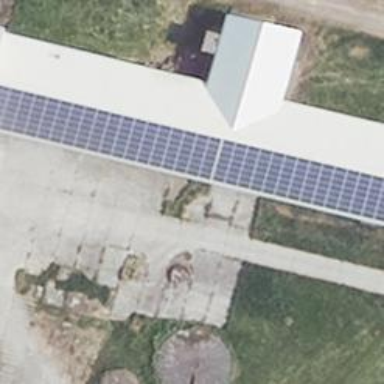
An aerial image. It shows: Small solar photovoltaic panel used as generator to produce electricity.